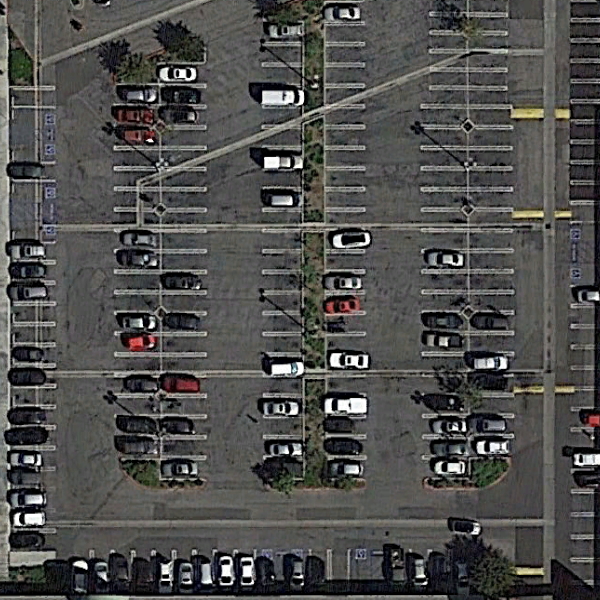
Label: Parking